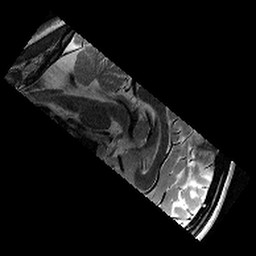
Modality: T2w
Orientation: sagittal
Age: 13
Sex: female
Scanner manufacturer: siemens
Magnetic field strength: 3 T
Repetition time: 9.23 s
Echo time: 0.067 s